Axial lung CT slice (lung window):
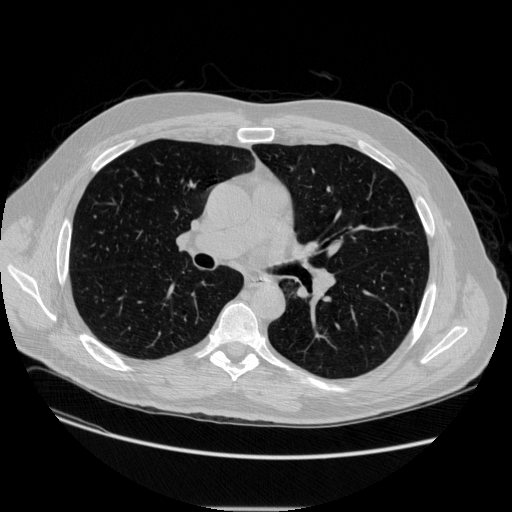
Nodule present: no